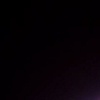
Label: space